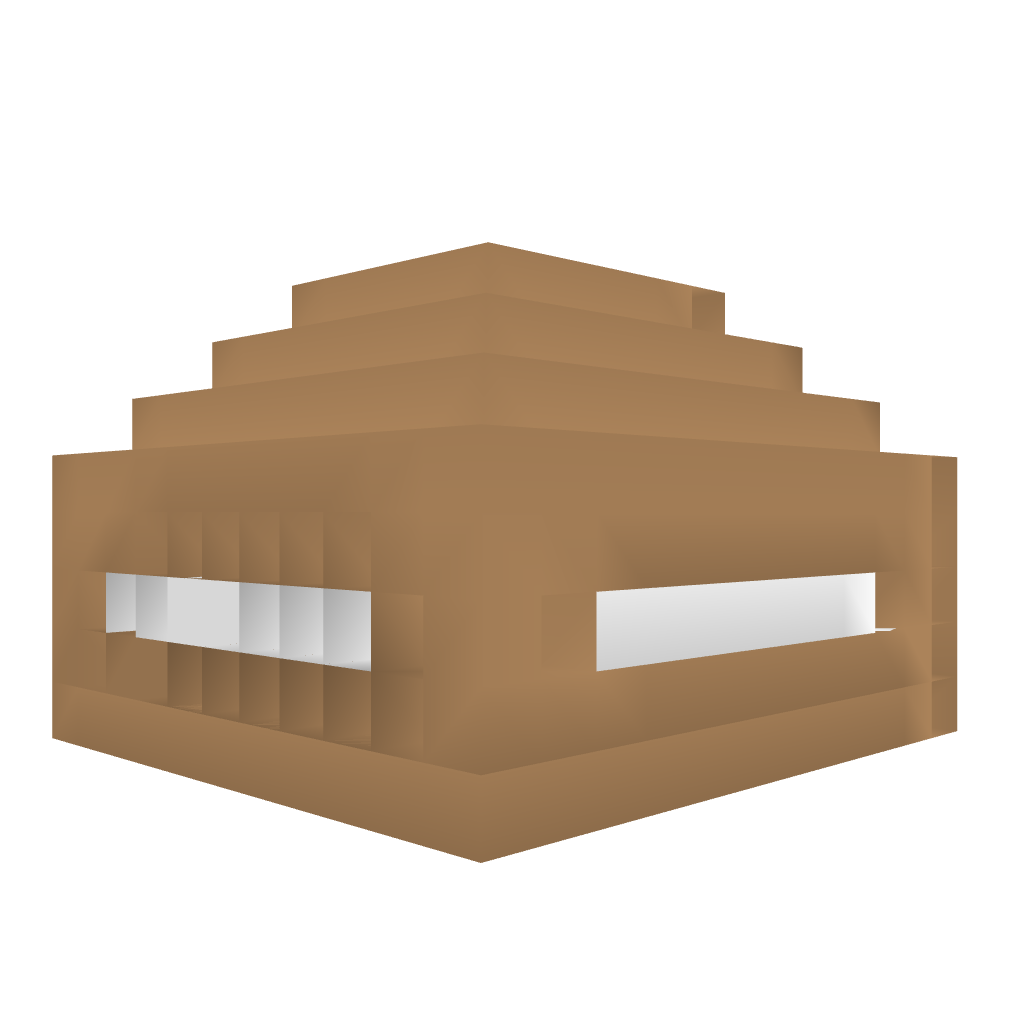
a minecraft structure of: improved log house with some windows